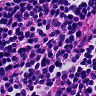
Metastatic tissue present: no